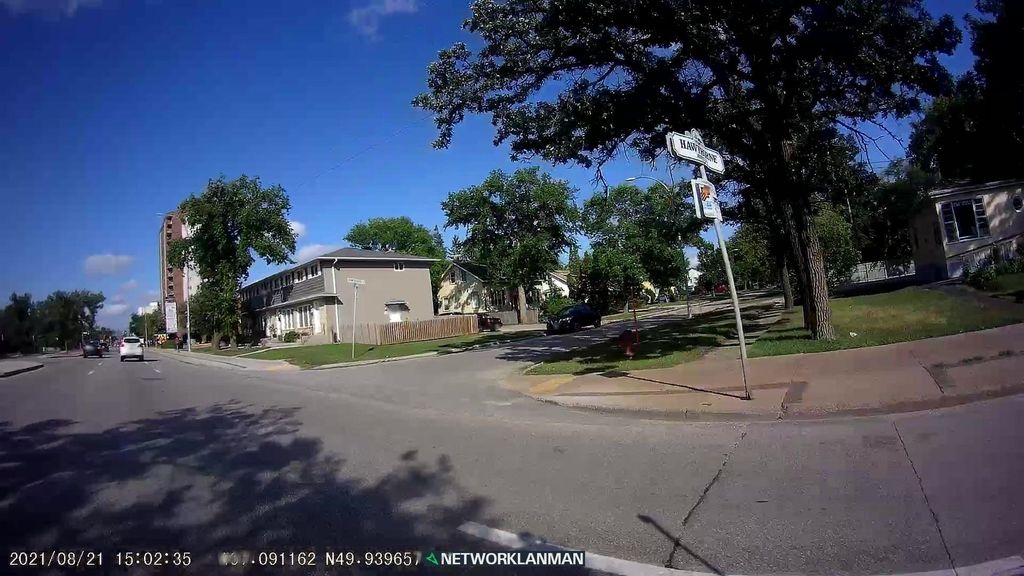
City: winnipeg